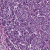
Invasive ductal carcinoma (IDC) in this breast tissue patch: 0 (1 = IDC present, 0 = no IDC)